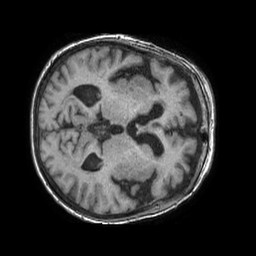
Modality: T1w
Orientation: axial
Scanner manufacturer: philips
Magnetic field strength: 1.5 T
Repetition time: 0.007828 s
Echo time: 0.003575 s